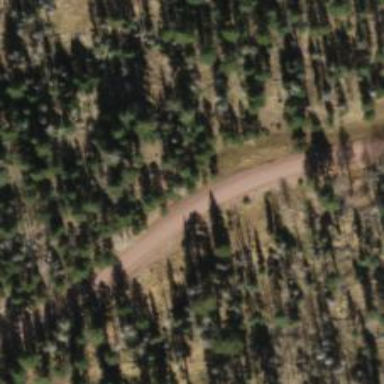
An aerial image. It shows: Unclassified road.